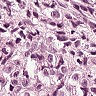
Metastatic tissue present: yes